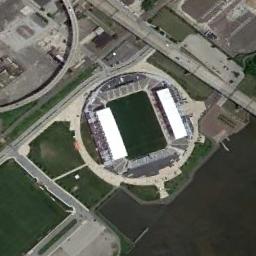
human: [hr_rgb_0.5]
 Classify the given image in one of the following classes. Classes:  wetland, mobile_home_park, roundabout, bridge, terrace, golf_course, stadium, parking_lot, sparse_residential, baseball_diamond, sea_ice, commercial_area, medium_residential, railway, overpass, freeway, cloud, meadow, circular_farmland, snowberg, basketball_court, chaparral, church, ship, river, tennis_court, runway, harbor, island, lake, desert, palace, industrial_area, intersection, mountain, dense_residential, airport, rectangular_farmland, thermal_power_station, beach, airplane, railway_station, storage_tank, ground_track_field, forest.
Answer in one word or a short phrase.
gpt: stadium